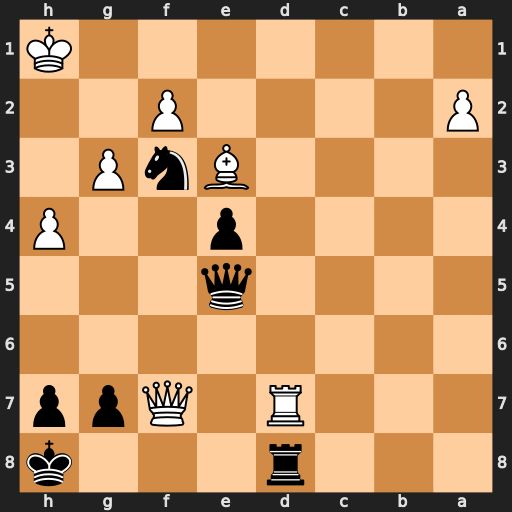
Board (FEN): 3r3k/3R1Qpp/8/4q3/4p2P/4BnP1/P4P2/7K
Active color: b
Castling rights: -
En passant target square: -
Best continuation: Qa1+ Kg2 Qg1+